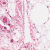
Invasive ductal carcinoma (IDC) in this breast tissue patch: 0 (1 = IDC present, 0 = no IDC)